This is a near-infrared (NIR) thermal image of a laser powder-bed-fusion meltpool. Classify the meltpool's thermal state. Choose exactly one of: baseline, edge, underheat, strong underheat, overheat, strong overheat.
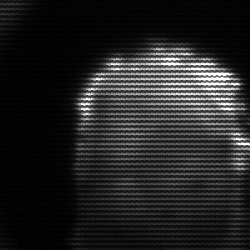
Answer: baseline